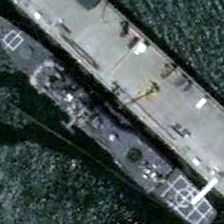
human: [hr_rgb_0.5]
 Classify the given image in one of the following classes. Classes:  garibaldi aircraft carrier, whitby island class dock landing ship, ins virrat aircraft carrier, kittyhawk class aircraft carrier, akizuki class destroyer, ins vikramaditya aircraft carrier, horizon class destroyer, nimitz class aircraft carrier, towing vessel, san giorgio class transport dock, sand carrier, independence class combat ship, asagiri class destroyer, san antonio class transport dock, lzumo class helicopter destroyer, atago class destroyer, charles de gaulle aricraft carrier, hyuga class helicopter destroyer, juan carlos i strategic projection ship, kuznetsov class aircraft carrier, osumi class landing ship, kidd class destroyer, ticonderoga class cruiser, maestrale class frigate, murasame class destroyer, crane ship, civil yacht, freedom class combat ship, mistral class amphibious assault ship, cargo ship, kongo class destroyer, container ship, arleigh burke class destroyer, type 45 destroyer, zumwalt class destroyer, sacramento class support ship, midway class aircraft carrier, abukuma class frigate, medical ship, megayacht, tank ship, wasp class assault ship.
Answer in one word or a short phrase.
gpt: Ticonderoga class cruiser